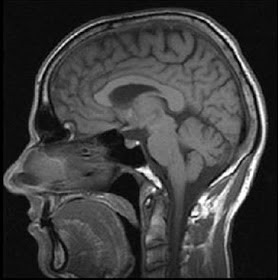
Label: notumor